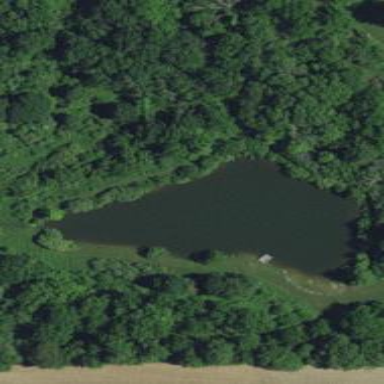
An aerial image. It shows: Peaceful pond surrounded by nature.